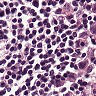
Metastatic tissue present: yes